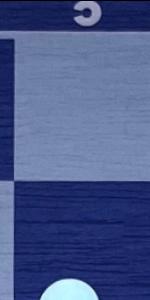
Label: Empty